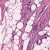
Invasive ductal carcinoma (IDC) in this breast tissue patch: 1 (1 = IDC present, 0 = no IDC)